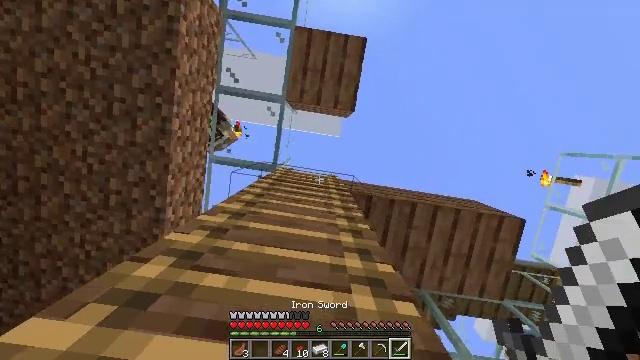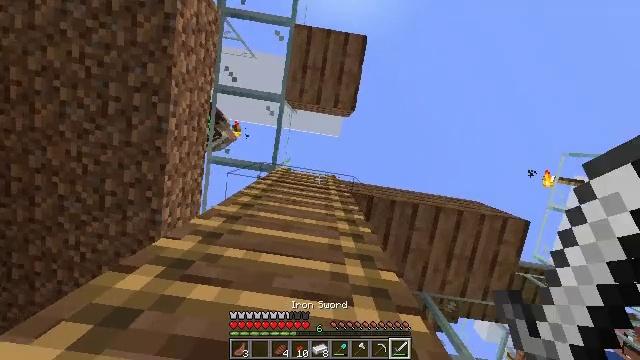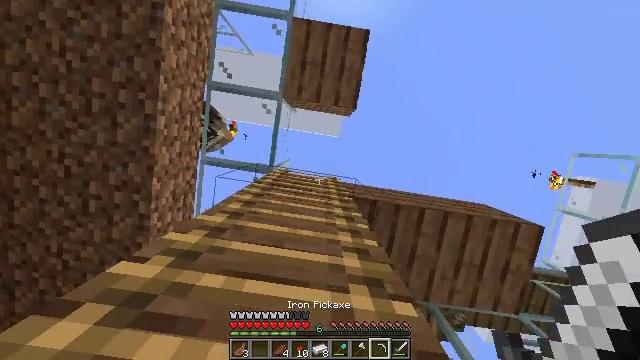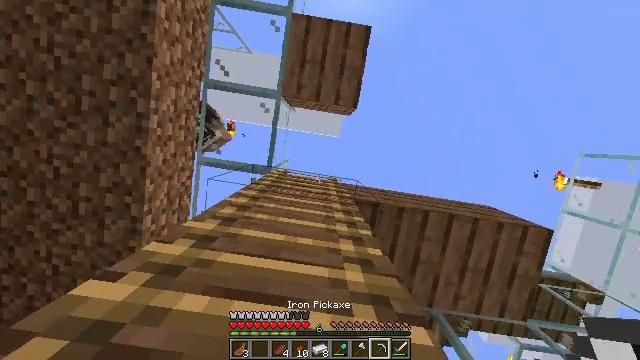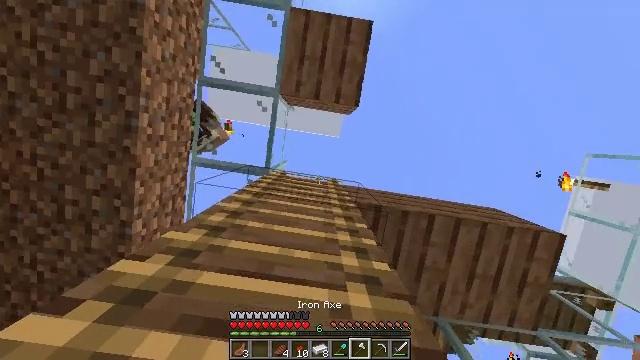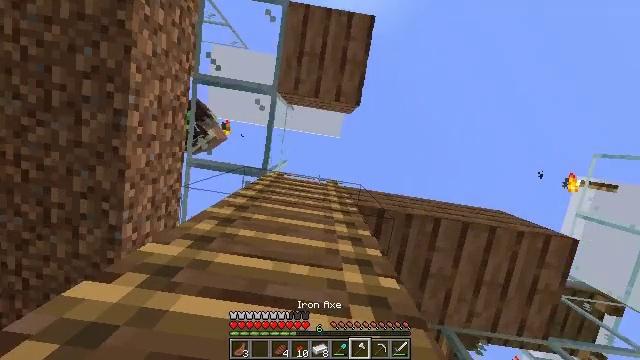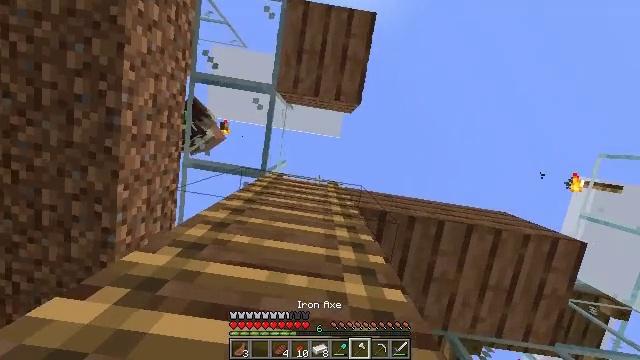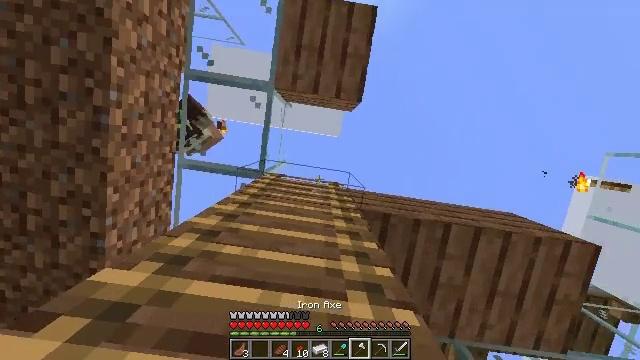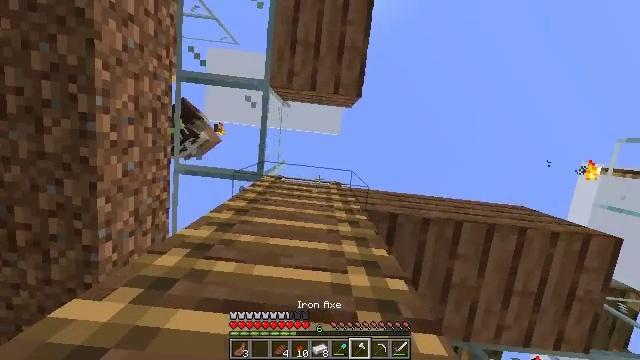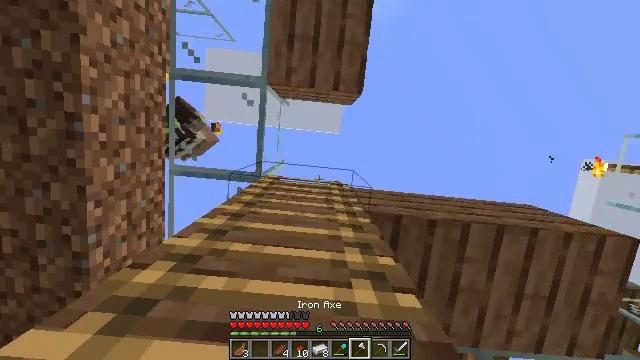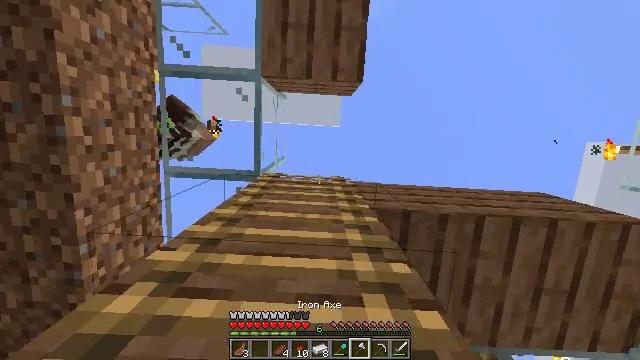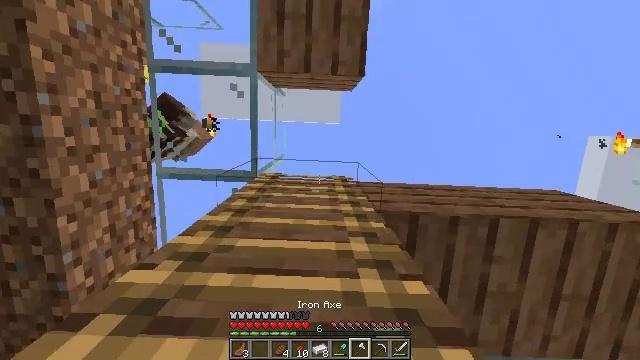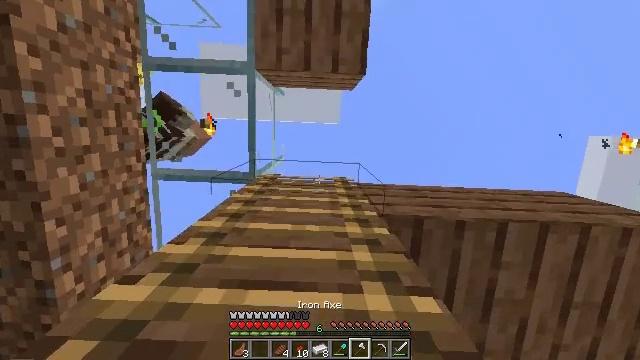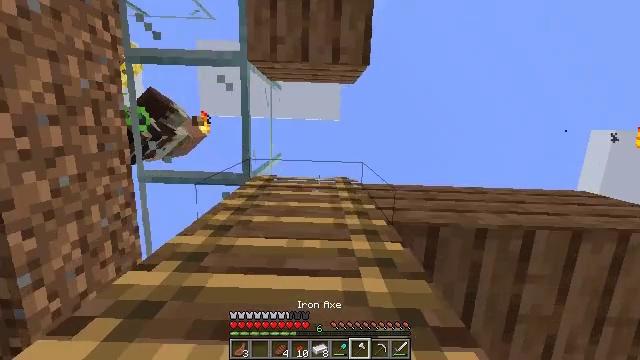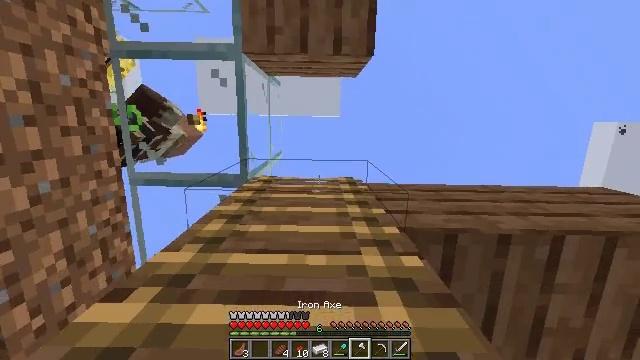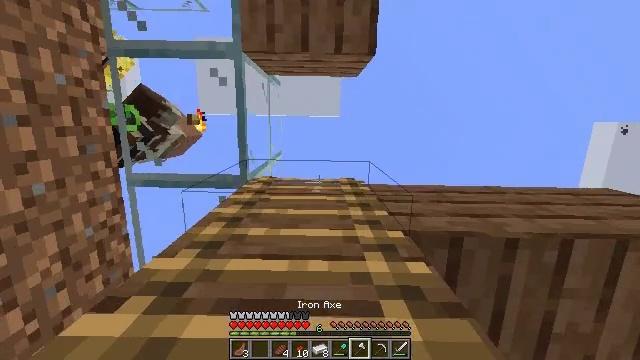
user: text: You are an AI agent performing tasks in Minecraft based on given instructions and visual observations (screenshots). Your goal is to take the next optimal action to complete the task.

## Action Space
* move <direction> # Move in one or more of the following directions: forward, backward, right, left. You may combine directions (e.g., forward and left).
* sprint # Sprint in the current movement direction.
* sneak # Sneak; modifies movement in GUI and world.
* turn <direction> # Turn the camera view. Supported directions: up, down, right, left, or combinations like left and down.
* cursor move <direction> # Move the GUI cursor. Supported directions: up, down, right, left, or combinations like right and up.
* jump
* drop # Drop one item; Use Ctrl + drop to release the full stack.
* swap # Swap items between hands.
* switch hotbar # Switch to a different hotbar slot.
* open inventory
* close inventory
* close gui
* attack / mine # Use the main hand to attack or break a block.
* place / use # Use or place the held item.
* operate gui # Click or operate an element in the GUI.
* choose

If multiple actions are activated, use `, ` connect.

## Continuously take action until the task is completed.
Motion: motion action
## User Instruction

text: Mine jungle planks from a structure.
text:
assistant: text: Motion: move forward, jump
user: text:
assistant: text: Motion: move forward, jump
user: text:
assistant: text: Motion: move forward, jump
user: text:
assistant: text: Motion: move forward, jump
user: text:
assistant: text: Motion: move forward, jump
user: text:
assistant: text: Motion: move forward, jump
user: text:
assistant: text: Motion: move forward, jump
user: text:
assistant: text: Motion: move forward, turn left, jump
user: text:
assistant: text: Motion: move forward, jump
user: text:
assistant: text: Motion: move forward, turn left and down, jump
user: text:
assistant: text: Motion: move forward, jump
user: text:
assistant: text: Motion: move forward, jump
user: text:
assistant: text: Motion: move forward, jump
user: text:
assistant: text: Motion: move forward and move left, jump
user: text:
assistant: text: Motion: move forward and move left, jump
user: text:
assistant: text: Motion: move forward, turn right and down, jump
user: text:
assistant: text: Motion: move forward, turn right and down, jump
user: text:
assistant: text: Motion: move forward, turn right and down, jump
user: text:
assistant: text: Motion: move forward, jump
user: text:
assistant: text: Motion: move forward, jump
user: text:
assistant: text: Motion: move forward, jump
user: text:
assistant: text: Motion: move forward, jump
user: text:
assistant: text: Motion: move forward, jump
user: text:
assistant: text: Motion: move forward, jump
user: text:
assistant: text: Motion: move forward, turn left and down, jump
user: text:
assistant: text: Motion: move forward, turn left and down, jump
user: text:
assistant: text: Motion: move forward, turn left and down, jump
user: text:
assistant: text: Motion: move forward, turn left and down, jump
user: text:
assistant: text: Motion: move forward, turn left and down, jump
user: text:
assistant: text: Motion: move forward, turn left and down, jump